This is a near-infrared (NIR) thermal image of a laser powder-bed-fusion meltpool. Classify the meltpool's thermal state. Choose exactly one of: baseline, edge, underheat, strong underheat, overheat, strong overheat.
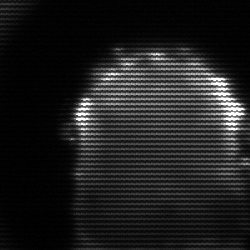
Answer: baseline